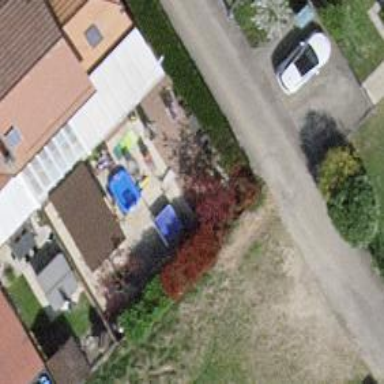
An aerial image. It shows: Garden enclosed by fence.